Field crop: tomato
Growth stage: 1
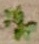
Species: portulaca